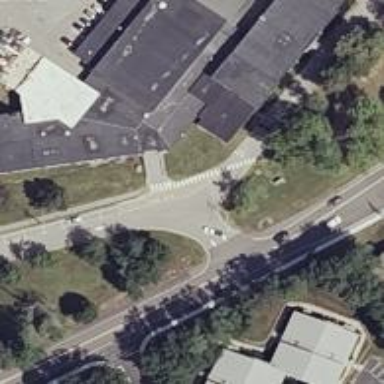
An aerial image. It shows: Zebra crossing on footway.